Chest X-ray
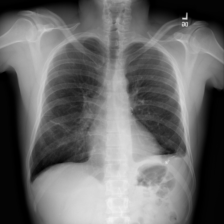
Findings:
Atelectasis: negative
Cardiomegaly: negative
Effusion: negative
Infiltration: positive
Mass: negative
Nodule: negative
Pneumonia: negative
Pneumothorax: negative
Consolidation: negative
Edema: negative
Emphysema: negative
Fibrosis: positive
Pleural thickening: negative
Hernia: negative